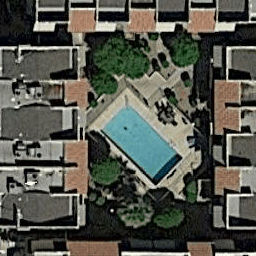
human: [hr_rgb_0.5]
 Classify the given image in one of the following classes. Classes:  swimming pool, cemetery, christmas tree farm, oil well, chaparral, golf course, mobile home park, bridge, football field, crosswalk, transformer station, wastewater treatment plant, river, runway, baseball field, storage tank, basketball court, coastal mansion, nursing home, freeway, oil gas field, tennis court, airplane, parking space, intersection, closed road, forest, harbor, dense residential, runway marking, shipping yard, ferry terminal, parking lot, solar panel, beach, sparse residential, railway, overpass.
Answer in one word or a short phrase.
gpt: swimming pool